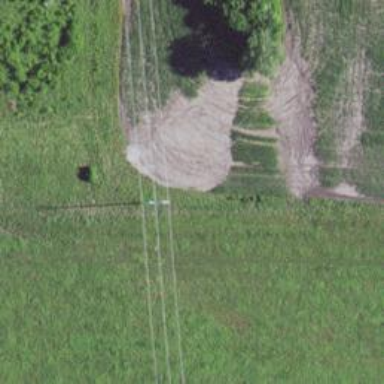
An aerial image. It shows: H-frame power tower design.